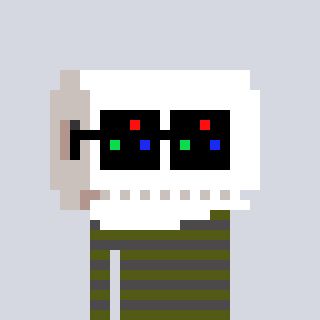
a pixel art character with square black sunglasses, a toiletpaper-full-shaped head and a grayscale-colored body on a cool background